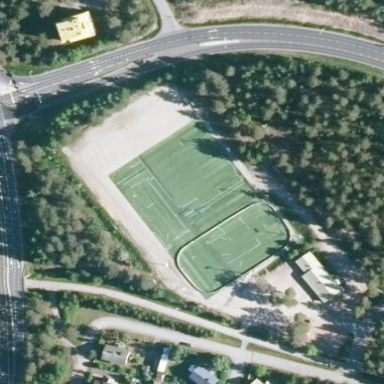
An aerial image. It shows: Multi-sport pitch for leisure and various sports activities.